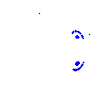
Particle: electron